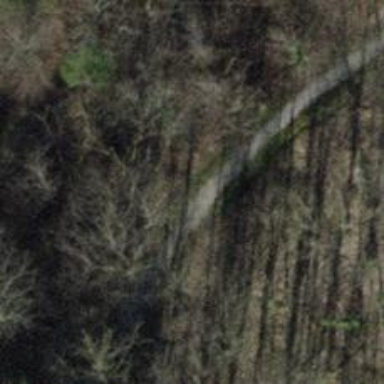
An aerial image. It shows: Pebblestone path.